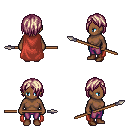
a pixel art fantasy rpg character, female body template, human, dark skin, maroon cape, magenta pants, white blonde bangs hairstyle, brown shoes, spear, four views (front, back, left, right), 2x2 character sprite sheet, small pixel art, hard edges, no anti-aliasing